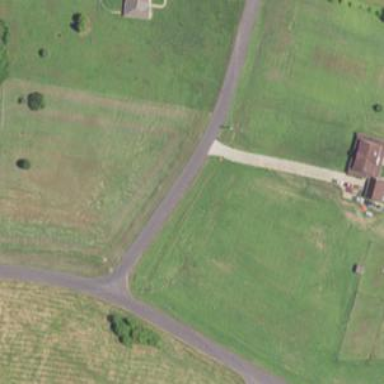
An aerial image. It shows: Driveway.